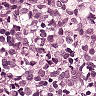
Metastatic tissue present: yes